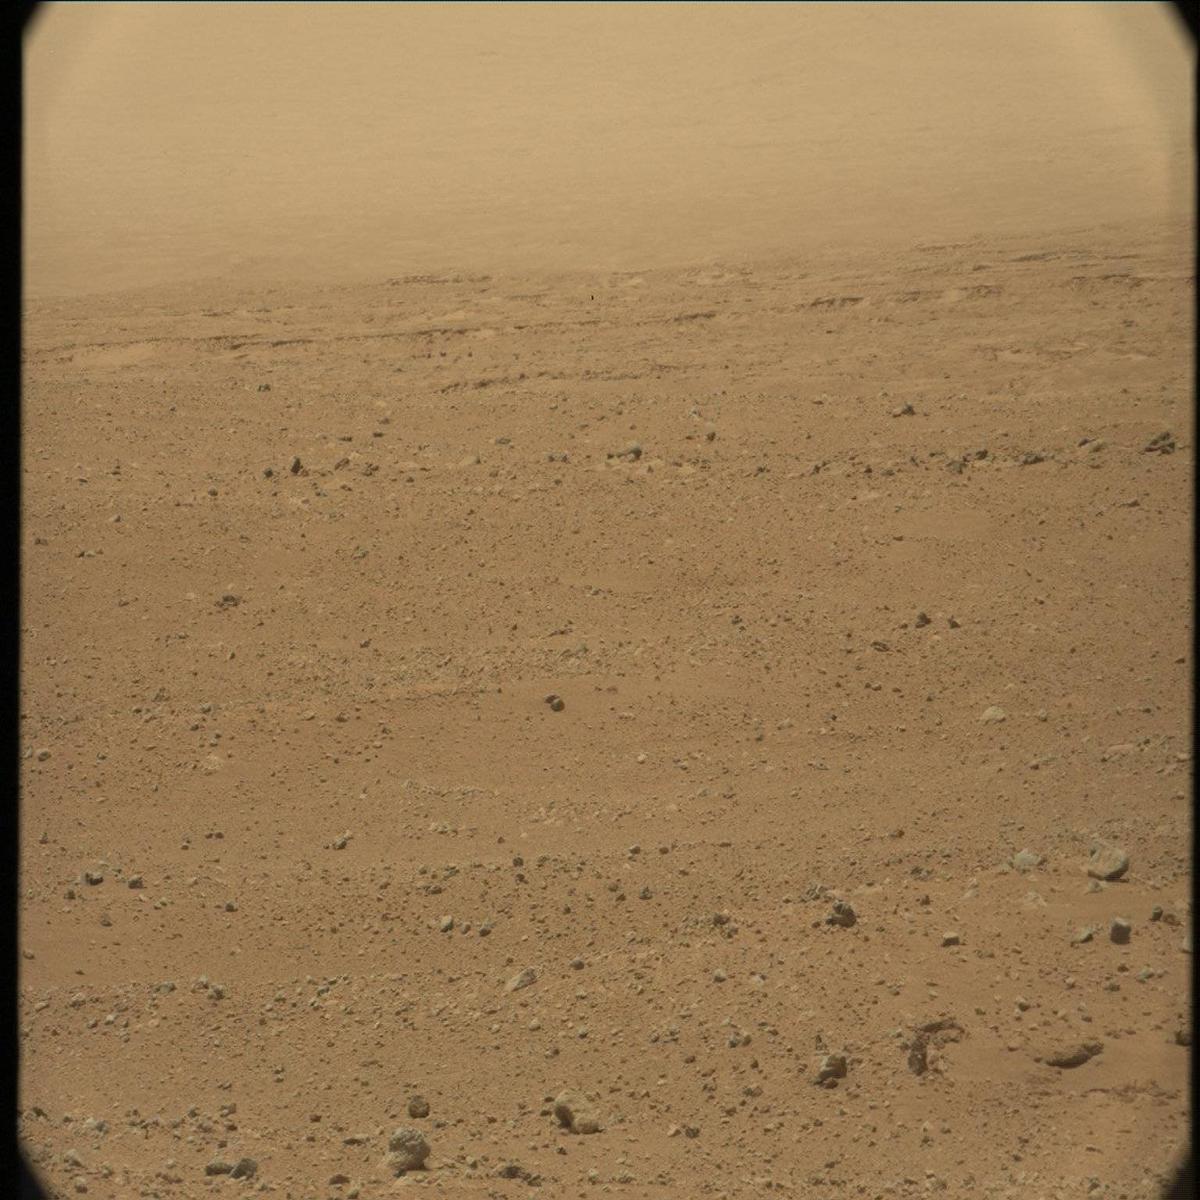
Terrain classes present: Bedrock, Ridge, Rock, Sand / Soil